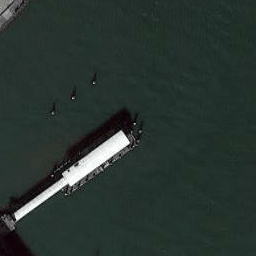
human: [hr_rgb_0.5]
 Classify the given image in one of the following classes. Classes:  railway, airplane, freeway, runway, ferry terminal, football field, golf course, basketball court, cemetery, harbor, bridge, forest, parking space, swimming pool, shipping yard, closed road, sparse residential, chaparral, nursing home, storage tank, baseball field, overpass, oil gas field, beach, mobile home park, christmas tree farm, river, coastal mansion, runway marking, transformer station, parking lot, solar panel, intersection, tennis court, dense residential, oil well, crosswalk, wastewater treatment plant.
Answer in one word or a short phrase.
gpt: ferry terminal